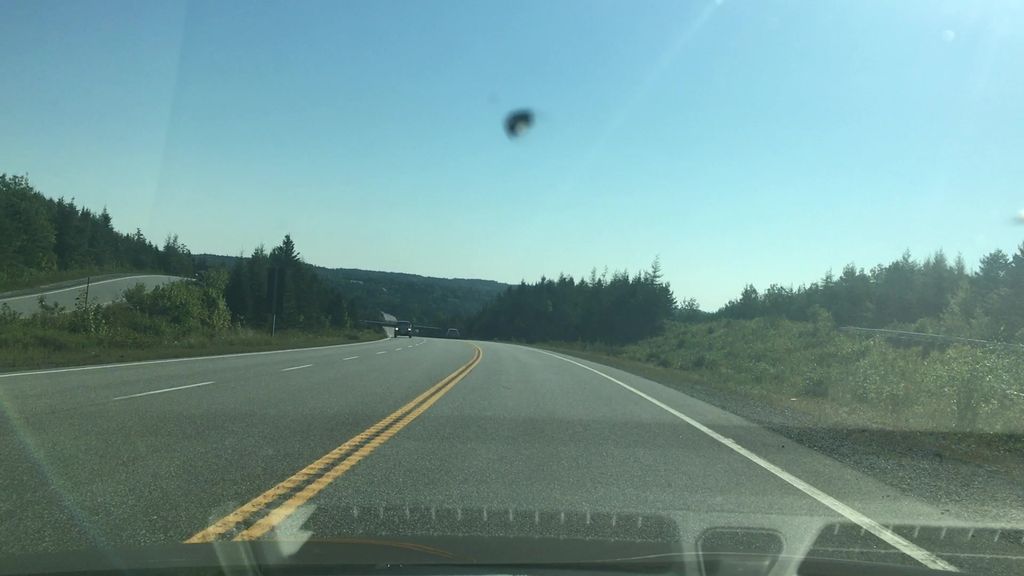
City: halifax